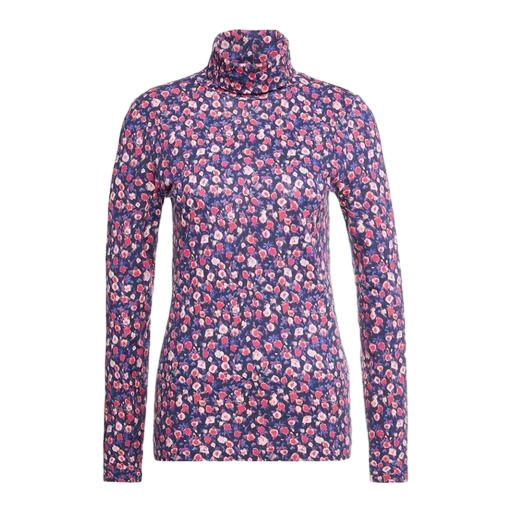
pink floral-print shirt, multicolor floral-print t-shirt only macy, blue floral-print shirt, white background